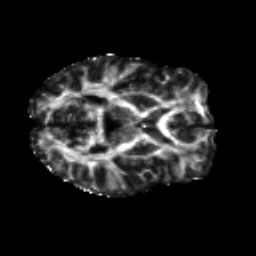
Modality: FA
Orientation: axial
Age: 22
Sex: female
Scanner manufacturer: siemens
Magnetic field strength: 3 T
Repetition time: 8.8 s
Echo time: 0.085 s